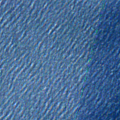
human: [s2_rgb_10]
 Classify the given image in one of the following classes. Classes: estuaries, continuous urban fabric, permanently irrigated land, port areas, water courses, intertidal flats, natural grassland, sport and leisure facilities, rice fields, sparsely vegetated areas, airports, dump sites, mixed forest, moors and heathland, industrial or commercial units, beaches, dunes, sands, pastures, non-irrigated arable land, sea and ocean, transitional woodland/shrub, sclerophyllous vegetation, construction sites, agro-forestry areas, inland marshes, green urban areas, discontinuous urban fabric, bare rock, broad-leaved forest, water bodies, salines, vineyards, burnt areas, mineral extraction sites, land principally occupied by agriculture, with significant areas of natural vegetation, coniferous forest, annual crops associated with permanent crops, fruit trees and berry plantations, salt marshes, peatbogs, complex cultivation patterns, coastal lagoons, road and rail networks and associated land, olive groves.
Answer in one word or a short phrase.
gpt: sea and ocean